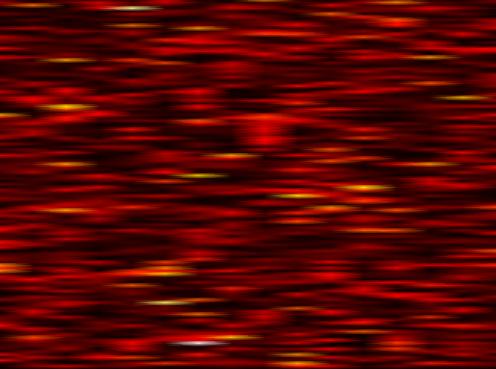
Label: WOLA